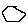
Label: hexagon